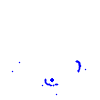
Particle: proton